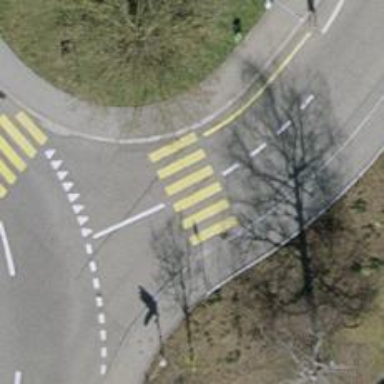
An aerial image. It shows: Uncontrolled zebra crossing on the road.